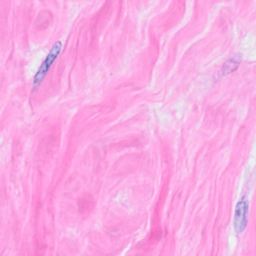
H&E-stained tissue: Breast